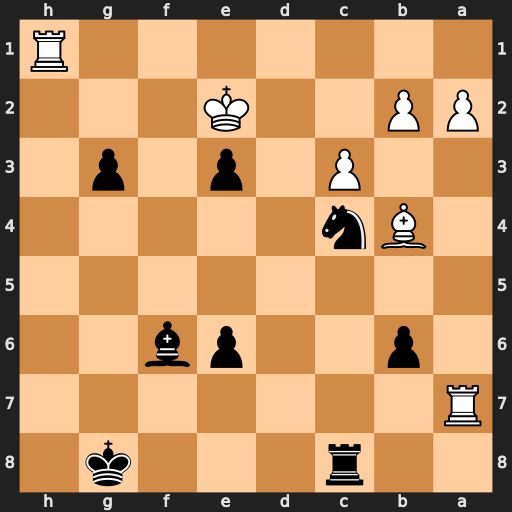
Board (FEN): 2r3k1/R7/1p2pb2/8/1Bn5/2P1p1p1/PP2K3/7R
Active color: b
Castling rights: -
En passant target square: -
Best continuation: Rd8